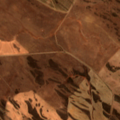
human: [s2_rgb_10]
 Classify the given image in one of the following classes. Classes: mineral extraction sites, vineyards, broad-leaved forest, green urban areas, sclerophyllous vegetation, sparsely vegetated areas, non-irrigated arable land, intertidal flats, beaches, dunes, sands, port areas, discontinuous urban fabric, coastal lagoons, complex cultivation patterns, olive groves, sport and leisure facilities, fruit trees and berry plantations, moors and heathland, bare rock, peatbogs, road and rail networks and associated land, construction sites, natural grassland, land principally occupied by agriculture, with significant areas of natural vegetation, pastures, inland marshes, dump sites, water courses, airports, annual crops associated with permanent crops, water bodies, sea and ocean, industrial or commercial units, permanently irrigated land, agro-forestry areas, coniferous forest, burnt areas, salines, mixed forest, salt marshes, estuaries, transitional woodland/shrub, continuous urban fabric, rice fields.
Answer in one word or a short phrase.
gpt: non-irrigated arable land, land principally occupied by agriculture, with significant areas of natural vegetation, transitional woodland/shrub